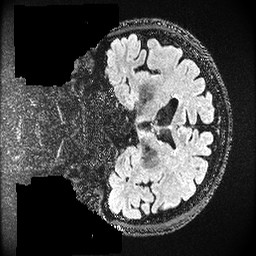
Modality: FLAIR
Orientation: coronal
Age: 71
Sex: male
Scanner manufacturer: ge
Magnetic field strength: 3 T
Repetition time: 4.802 s
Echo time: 0.1165 s